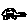
Label: car